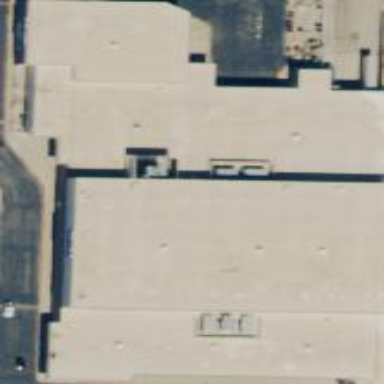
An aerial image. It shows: Part of building.